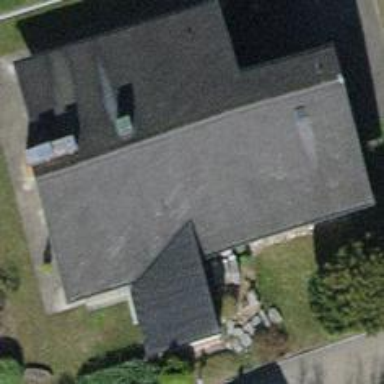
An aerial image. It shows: Detached building with tile roof.